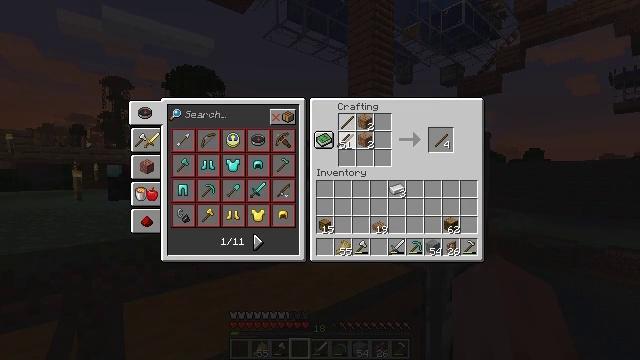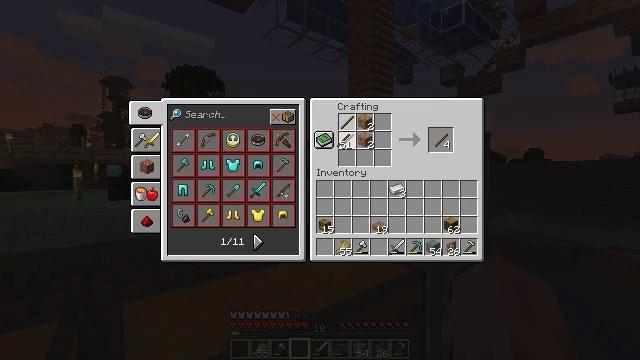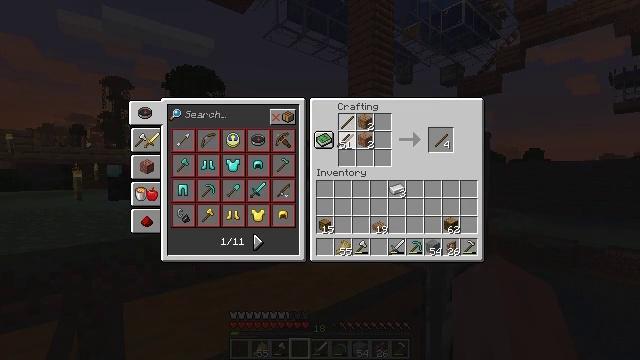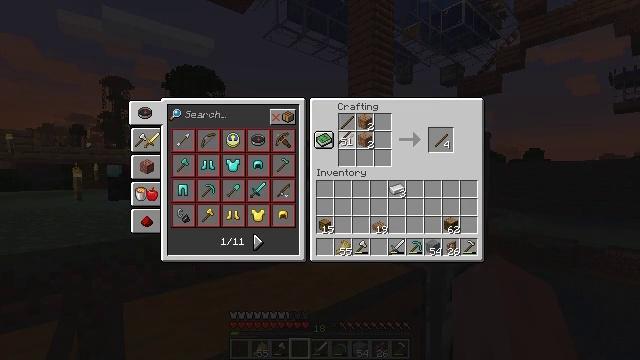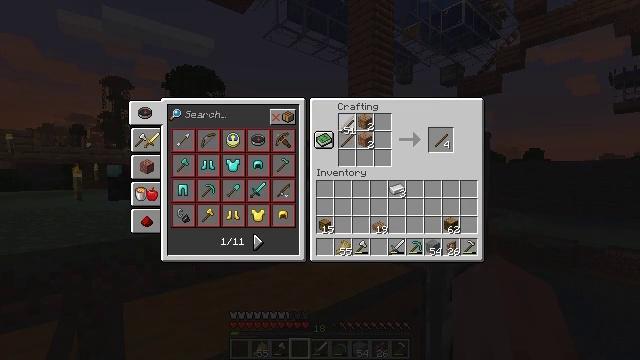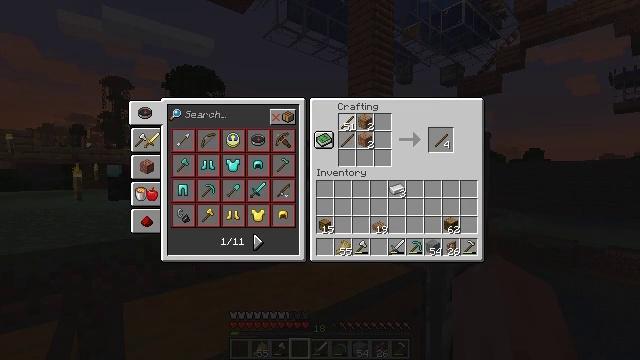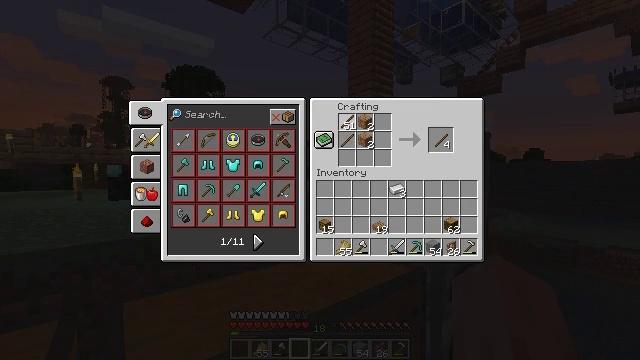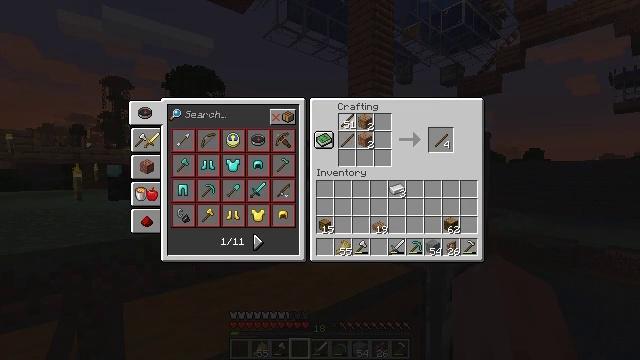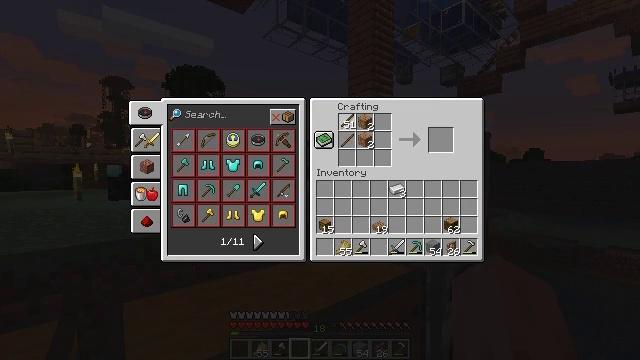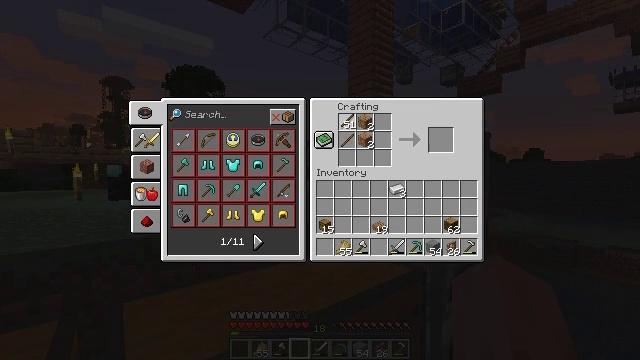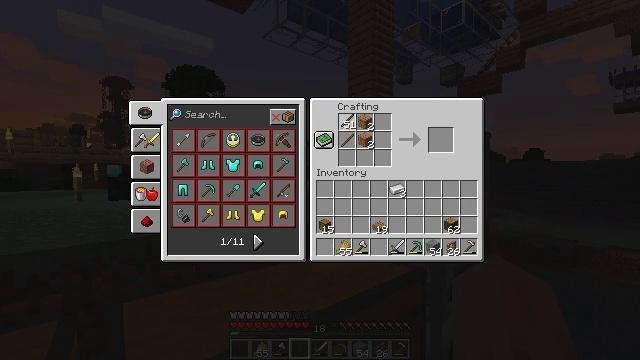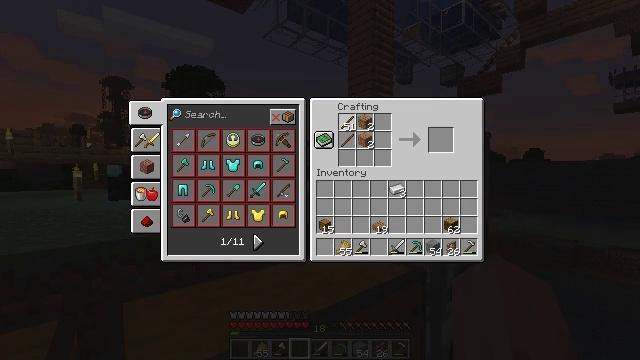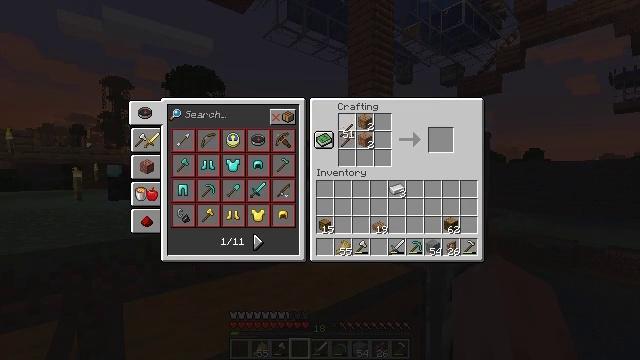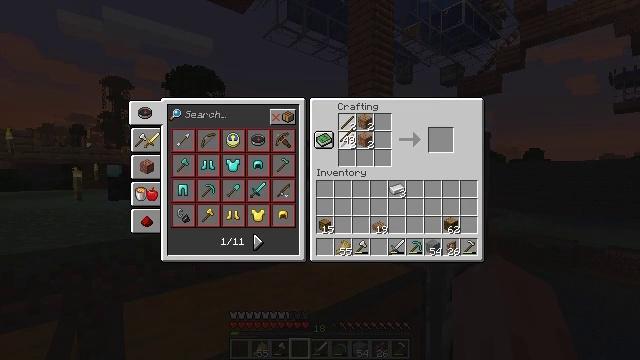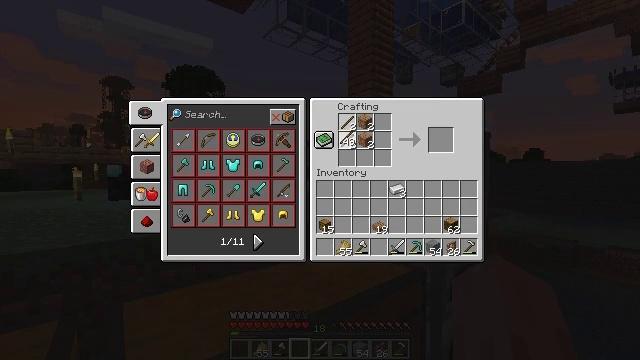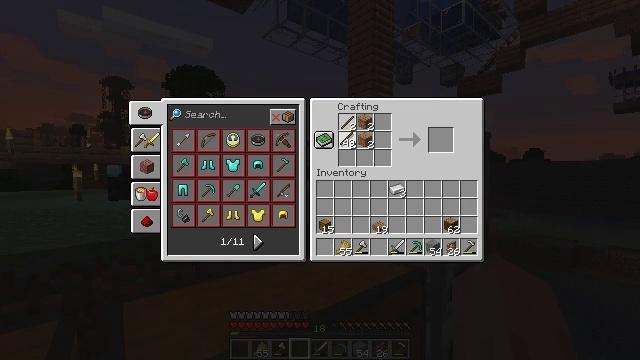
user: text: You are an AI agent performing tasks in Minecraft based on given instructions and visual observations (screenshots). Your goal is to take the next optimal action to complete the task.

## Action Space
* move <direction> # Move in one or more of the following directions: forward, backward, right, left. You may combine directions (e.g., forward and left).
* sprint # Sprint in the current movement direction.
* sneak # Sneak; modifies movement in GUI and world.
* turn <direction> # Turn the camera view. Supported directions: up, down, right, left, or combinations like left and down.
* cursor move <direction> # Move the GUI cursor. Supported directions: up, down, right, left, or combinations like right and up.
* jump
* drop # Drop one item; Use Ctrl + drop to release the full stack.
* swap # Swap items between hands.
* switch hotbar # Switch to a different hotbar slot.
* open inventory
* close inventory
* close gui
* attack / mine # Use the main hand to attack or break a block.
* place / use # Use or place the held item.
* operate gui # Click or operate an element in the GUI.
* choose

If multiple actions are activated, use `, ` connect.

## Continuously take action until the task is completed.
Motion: motion action
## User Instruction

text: Craft a jungle fence gate using jungle wood.
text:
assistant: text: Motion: choose
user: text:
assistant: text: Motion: choose
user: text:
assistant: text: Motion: no_op
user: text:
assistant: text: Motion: cursor move up
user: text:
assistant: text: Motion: no_op
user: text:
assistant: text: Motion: no_op
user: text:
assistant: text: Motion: no_op
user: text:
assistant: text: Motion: no_op
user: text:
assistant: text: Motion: no_op
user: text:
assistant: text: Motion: choose
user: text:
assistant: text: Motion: choose
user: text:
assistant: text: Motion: cursor move down, choose
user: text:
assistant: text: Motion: choose
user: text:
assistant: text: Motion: choose
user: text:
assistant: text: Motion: choose
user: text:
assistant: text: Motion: choose
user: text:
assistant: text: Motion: choose
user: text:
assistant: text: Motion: choose
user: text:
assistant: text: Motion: cursor move right
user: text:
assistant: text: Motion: cursor move right
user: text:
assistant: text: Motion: cursor move right
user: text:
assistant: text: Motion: cursor move right
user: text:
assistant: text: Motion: no_op
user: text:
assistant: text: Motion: no_op
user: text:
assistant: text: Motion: no_op
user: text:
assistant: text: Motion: no_op
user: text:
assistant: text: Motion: no_op
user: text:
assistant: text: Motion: no_op
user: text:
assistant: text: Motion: no_op
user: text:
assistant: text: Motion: no_op